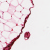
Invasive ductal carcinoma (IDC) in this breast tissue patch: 0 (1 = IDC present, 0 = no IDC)